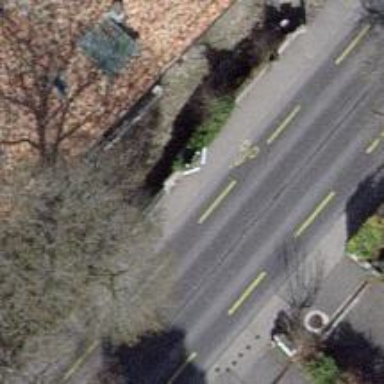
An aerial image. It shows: Tertiary road with asphalt surface. There is lane for cyclists on both sides of the road.